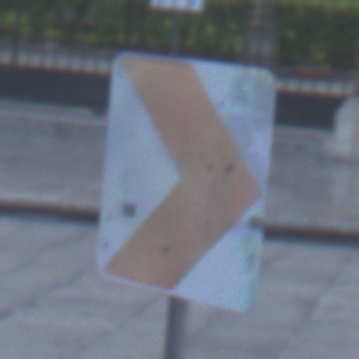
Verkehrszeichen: RichtungstafelnInKurvenKleinLinks
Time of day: SunriseSunset
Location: Outdoor (Urban)
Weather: PartlyCloudy
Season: NotSpecified
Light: Natural